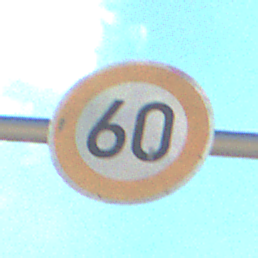
Verkehrszeichen: Geschwindigkeit60
Umgebung: Outdoor, Nature
Tageszeit: Midday
Wetter: PartlyCloudy
Licht: Natural
Jahreszeit: Autumn
Kontrast: HighContrast